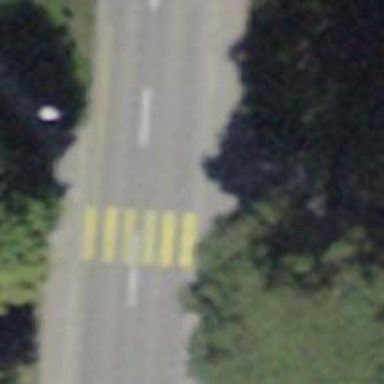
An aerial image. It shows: Marked crossing with zebra stripes on the road.